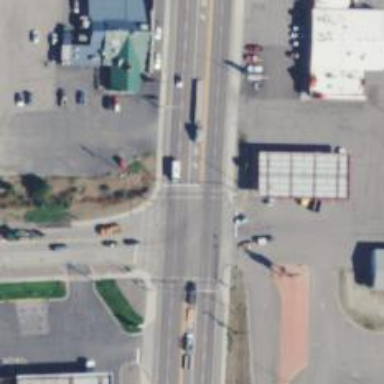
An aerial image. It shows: Crossing road.